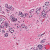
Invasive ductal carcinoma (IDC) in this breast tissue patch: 0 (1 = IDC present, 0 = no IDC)